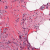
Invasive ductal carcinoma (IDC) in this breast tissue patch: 1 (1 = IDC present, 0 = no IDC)